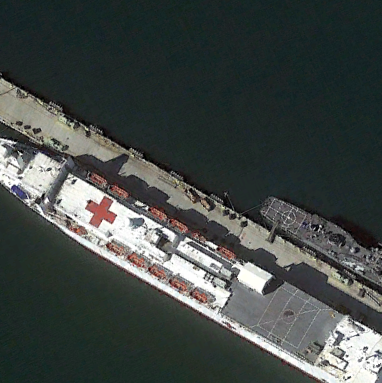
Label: Medical_ship